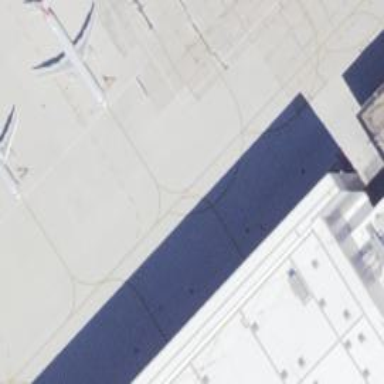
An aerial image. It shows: Image of taxiway at airport.